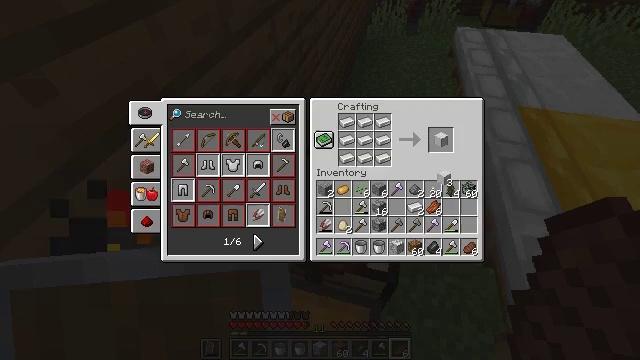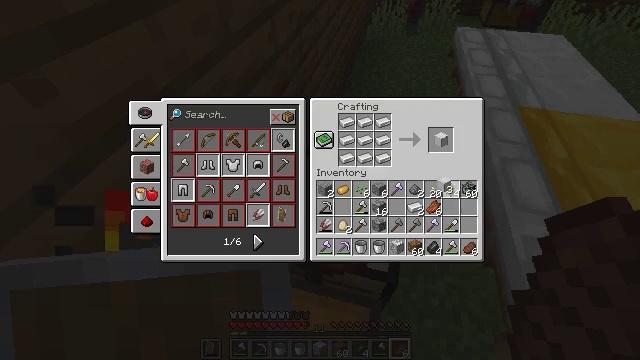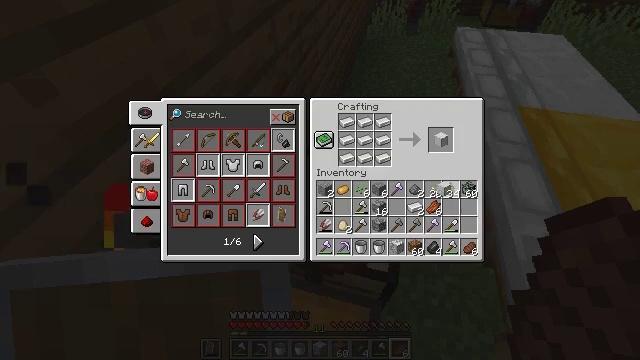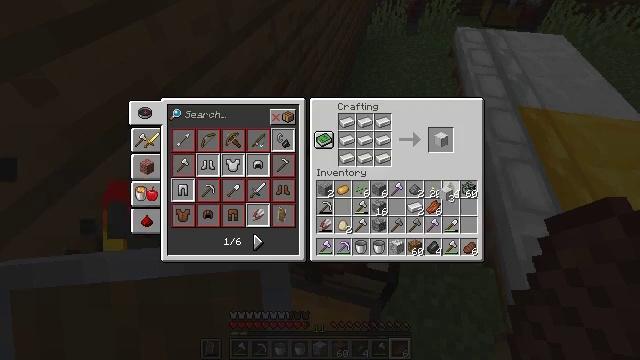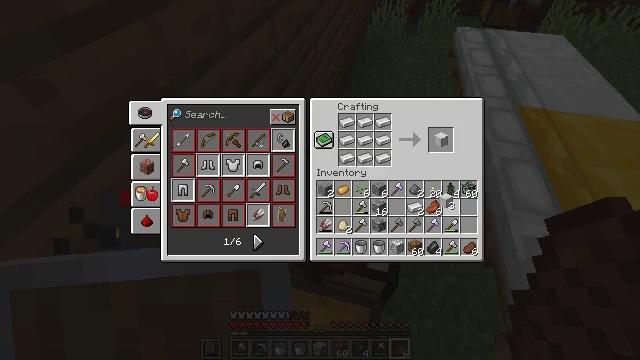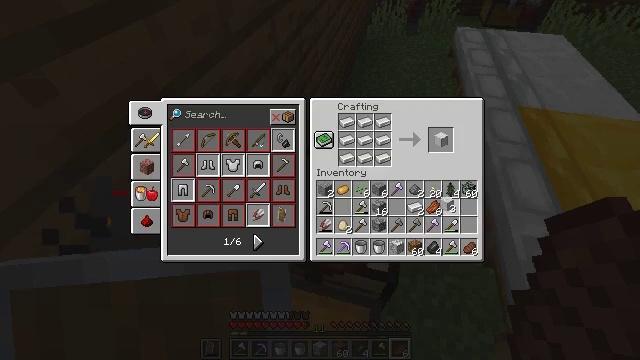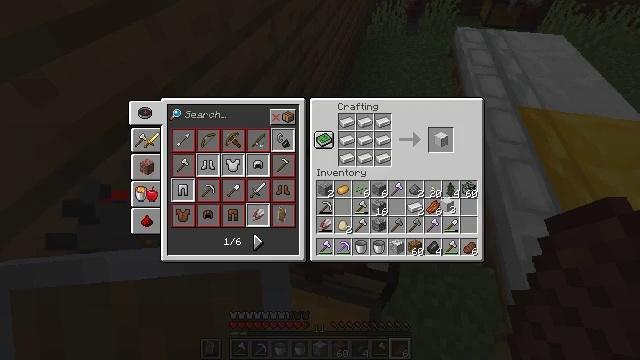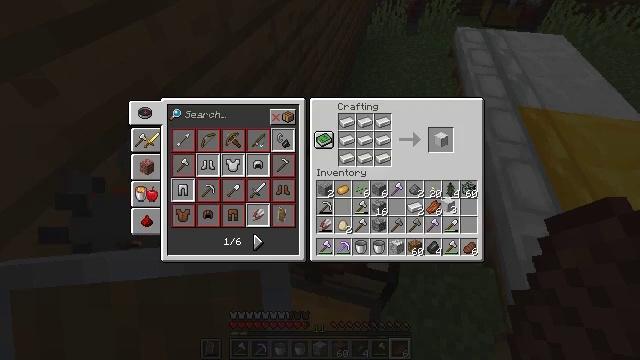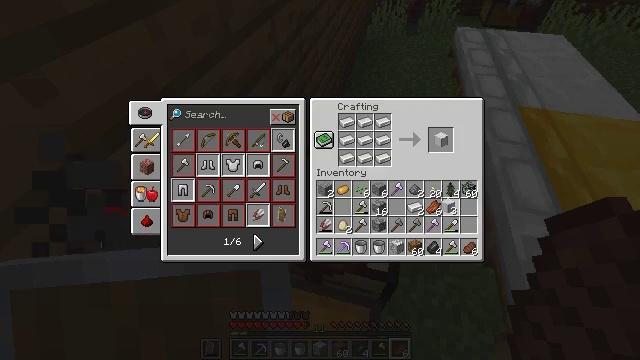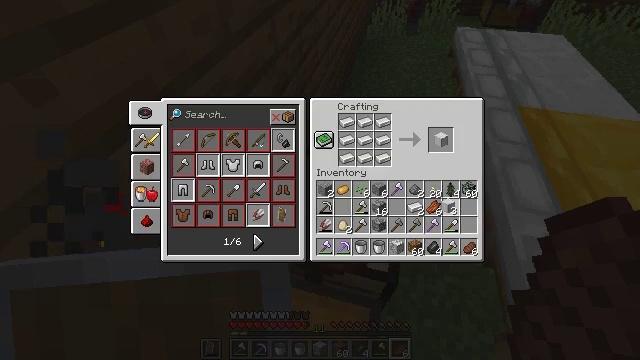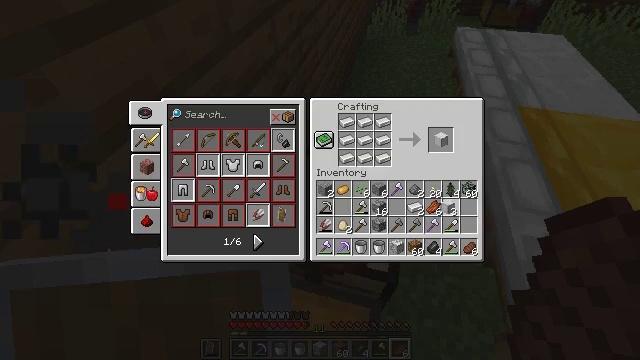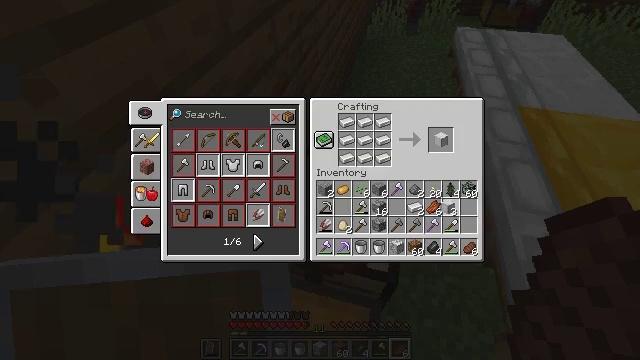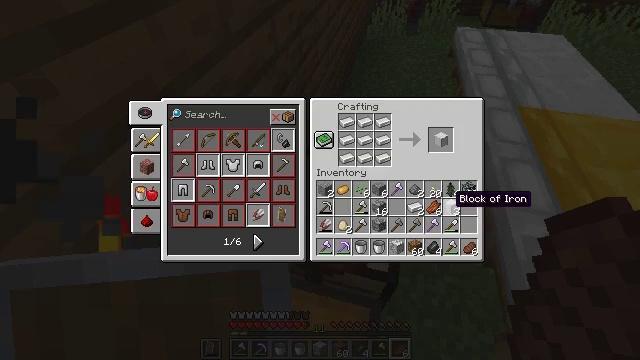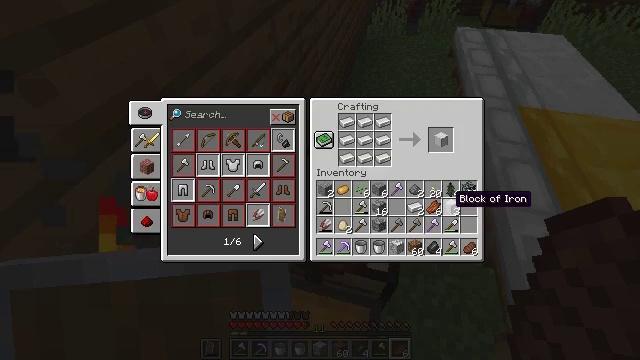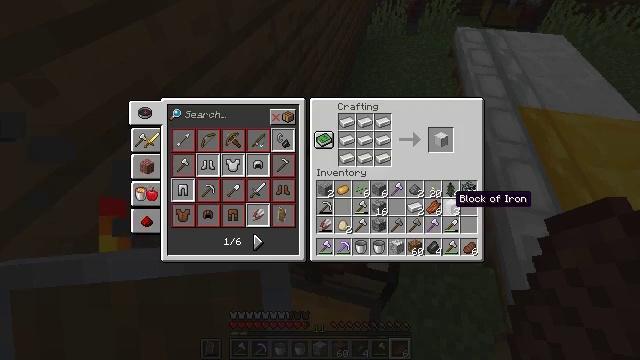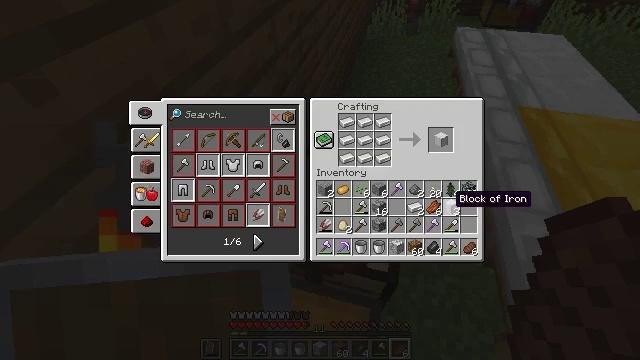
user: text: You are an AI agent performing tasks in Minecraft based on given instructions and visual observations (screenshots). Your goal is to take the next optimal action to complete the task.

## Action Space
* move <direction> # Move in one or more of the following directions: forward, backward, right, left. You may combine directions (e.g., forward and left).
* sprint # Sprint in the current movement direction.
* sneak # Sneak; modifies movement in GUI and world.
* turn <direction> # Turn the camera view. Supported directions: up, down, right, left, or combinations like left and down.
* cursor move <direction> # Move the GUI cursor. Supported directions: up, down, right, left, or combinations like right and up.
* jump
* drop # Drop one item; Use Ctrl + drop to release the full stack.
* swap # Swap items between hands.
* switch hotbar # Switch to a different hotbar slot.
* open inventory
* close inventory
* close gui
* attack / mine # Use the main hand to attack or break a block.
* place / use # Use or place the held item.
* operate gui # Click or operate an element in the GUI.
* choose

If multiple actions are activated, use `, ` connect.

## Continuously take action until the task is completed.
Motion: motion action
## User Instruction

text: Put iron blocks and ingots in the crafting grid to make an anvil.
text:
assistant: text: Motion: cursor move down, open gui
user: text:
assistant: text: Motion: no_op
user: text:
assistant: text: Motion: no_op
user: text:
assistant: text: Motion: no_op
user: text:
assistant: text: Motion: no_op
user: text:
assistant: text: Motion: no_op
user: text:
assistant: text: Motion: no_op
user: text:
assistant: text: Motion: no_op
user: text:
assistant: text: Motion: operate gui
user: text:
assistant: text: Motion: operate gui
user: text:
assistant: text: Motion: operate gui
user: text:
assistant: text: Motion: no_op
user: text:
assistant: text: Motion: no_op
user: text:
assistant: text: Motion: no_op
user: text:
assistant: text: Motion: no_op
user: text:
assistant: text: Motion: no_op
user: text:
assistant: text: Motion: no_op
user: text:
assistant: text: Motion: close gui
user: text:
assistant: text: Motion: open inventory
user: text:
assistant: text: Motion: no_op
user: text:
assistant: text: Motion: no_op
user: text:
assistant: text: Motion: no_op
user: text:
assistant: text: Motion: turn right
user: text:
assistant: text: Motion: turn right and down
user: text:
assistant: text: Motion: turn right
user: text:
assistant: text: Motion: no_op
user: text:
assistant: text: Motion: turn left and down, use / place
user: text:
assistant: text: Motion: use / place
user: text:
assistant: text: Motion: use / place
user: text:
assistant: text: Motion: turn right, use / place